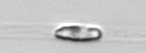
Label: Dactyliosolen_blavyanus